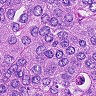
Metastatic tissue present: yes